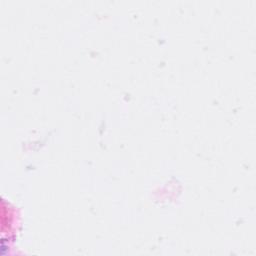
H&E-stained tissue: Breast